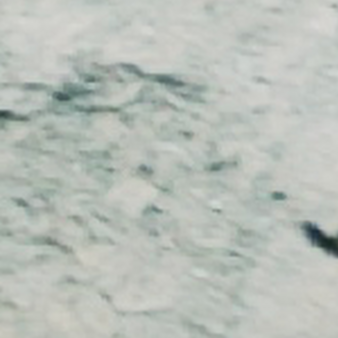
Label: other